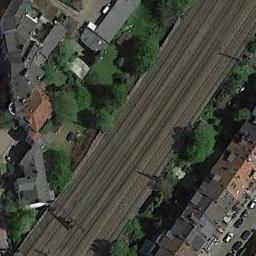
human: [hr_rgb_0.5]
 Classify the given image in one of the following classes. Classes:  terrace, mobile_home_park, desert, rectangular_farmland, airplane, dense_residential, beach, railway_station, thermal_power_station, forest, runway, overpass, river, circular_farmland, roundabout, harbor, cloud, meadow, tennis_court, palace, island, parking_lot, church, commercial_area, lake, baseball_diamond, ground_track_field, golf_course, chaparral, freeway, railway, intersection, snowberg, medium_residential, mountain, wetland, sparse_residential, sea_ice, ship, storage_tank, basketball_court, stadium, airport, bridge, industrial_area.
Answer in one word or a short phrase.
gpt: railway